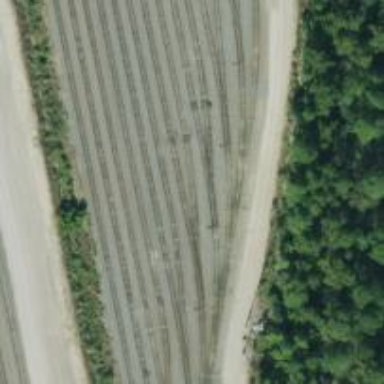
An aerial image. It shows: Railway siding for service.